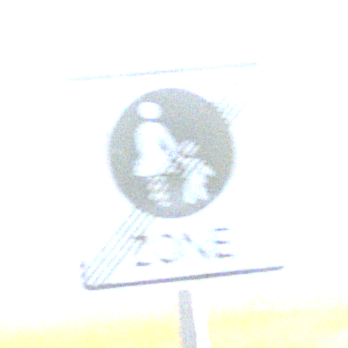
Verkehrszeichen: EndeFussgaengerzone
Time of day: SunriseSunset
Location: Outdoor (RoadRail)
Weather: Clear
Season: NotSpecified
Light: Natural